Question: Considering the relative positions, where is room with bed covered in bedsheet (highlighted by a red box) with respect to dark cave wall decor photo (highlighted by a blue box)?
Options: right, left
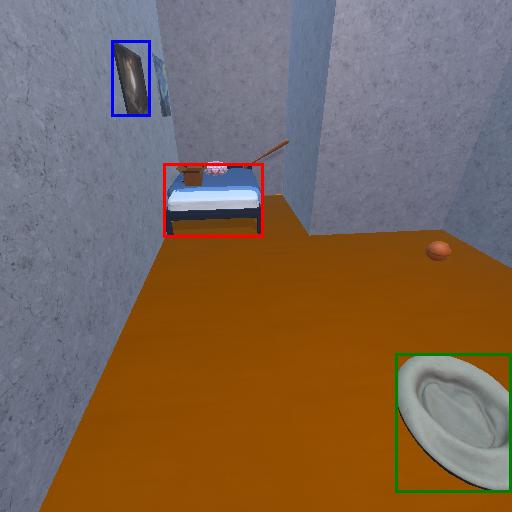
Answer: right